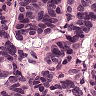
Metastatic tissue present: yes